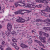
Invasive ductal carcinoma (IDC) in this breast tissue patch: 0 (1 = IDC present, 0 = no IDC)